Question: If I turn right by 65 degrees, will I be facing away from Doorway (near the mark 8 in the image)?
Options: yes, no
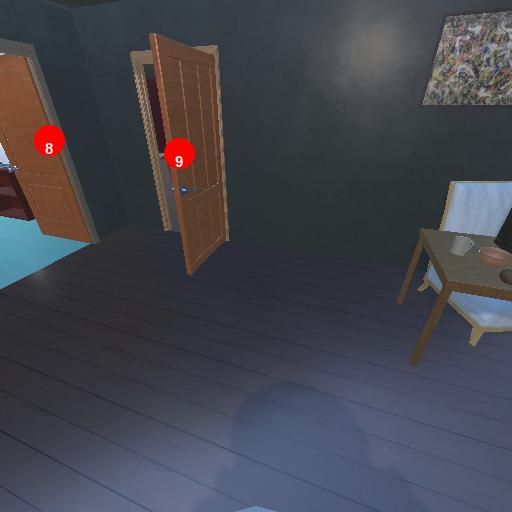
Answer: yes